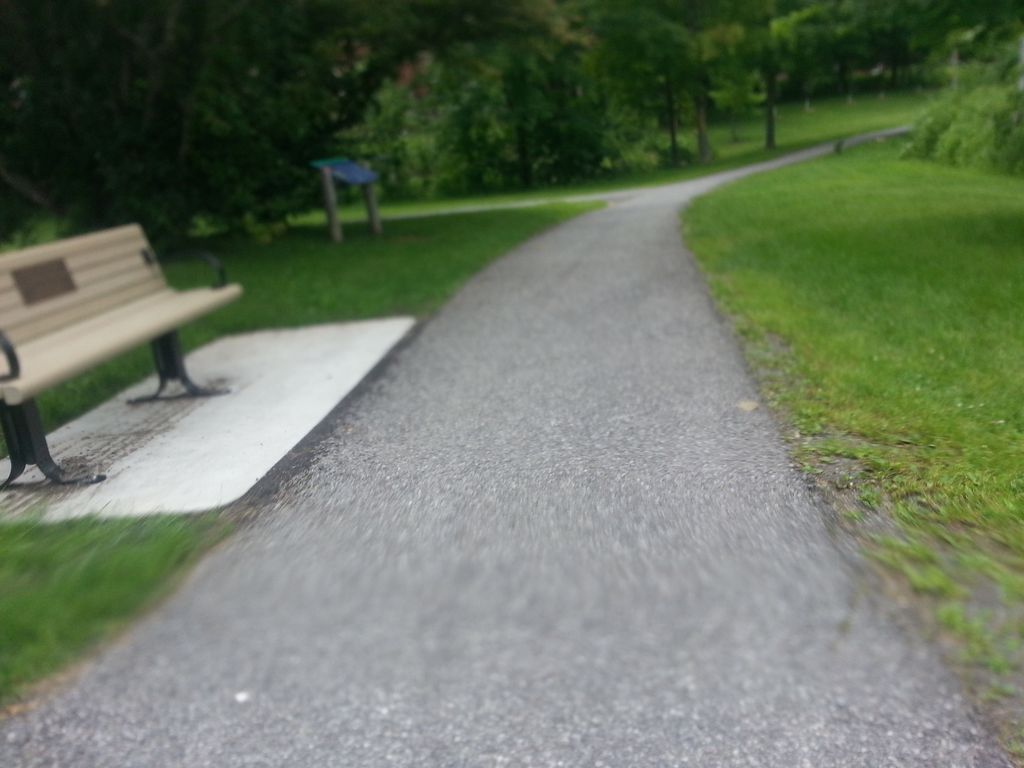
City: ottawa-gatineau